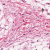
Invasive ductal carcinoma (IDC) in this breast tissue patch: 0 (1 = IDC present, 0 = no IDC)